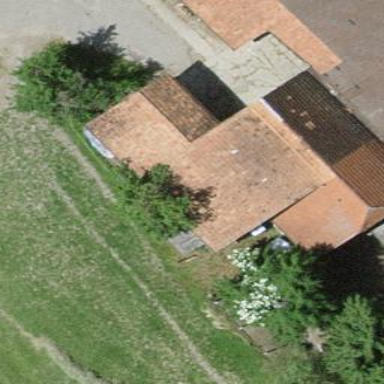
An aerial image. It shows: Rural barn.